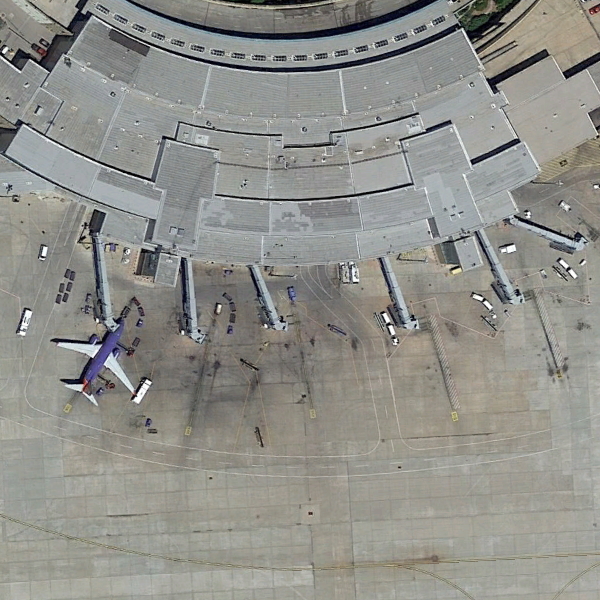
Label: Airport